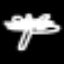
Label: palm tree